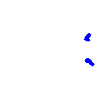
Particle: electron